Field crop: maize
Growth stage: 2
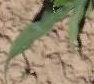
Species: maize